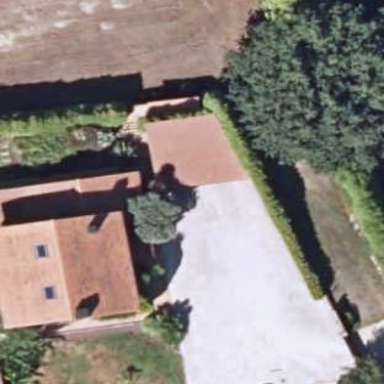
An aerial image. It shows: Simple house.